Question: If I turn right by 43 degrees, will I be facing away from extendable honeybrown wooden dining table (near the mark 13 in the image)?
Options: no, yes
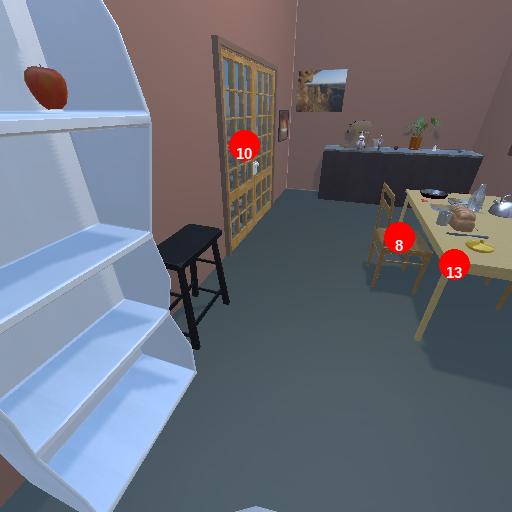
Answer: no